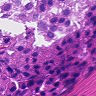
Metastatic tissue present: yes